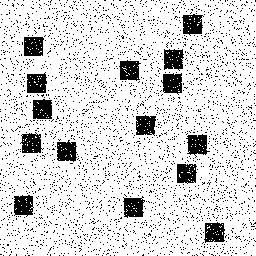
Squares: 15
Triangles: 0
Stars: 0
Total shapes: 15